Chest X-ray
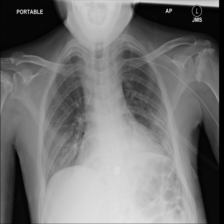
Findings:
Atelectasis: negative
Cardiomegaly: negative
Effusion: negative
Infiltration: negative
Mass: negative
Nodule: negative
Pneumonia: negative
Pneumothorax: negative
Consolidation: negative
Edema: positive
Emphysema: negative
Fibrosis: negative
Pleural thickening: negative
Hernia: negative